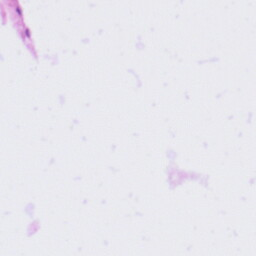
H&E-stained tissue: Tonsil